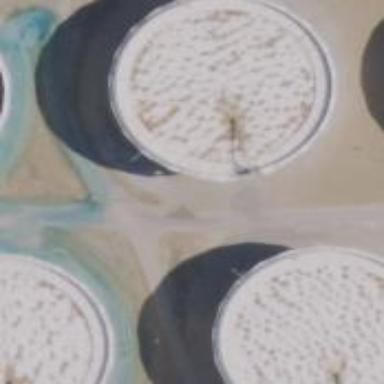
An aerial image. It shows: Storage tank which is man-made.